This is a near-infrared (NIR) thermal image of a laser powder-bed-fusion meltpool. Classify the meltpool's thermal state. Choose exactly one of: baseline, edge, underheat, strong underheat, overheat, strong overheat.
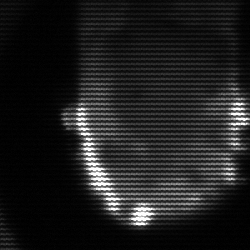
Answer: baseline